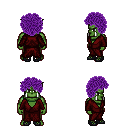
a pixel art fantasy rpg character, male body template, orc, green skin, red robe, metal pants, purple curly afro hairstyle, ghillies, four views (front, back, left, right), 2x2 character sprite sheet, small pixel art, hard edges, no anti-aliasing